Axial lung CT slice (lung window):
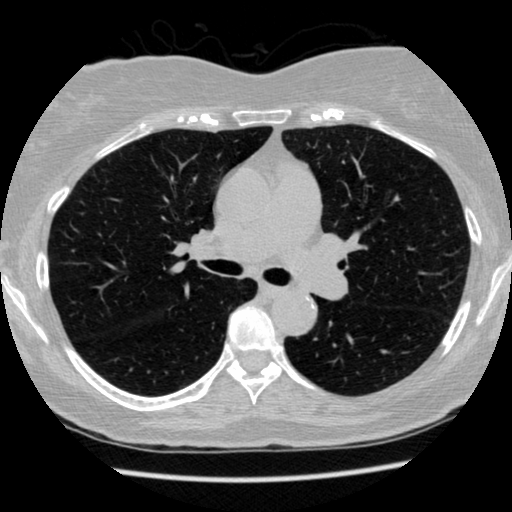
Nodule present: no